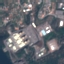
Land use / land cover: Industrial